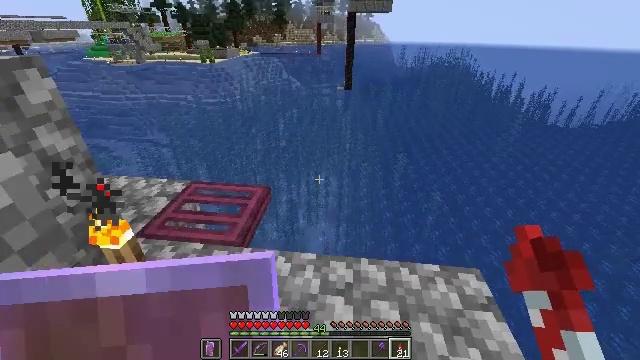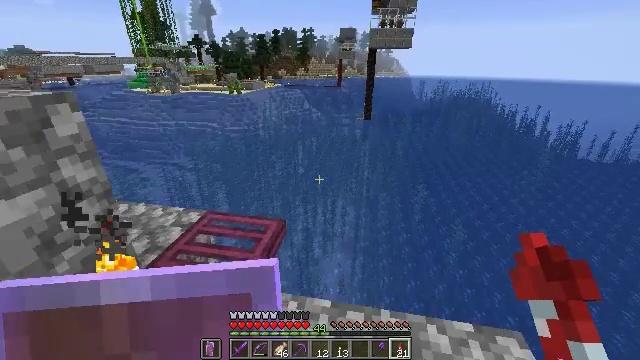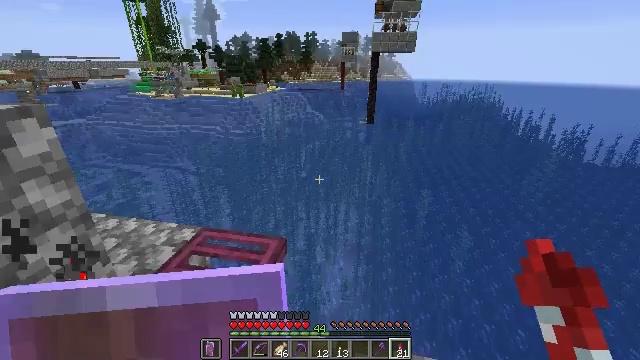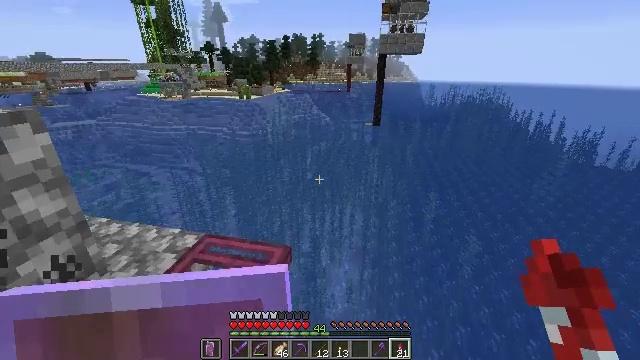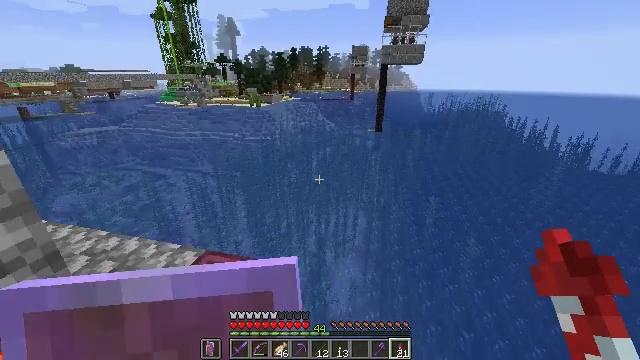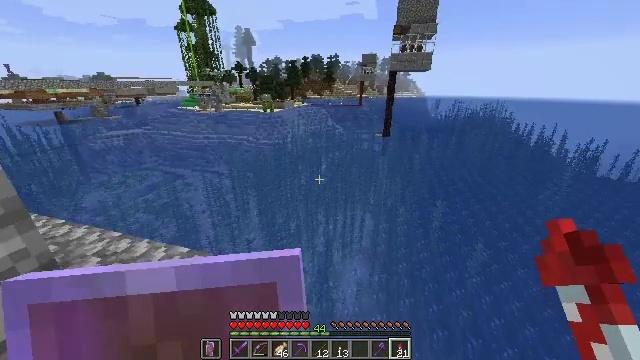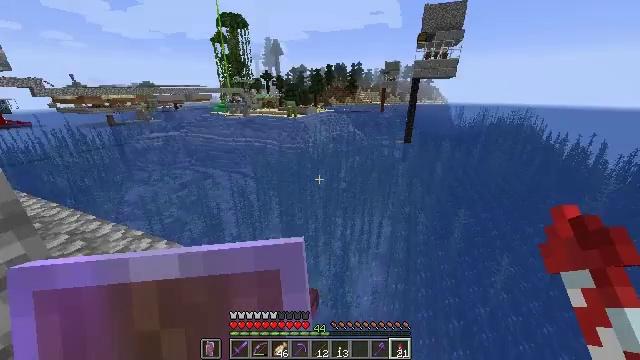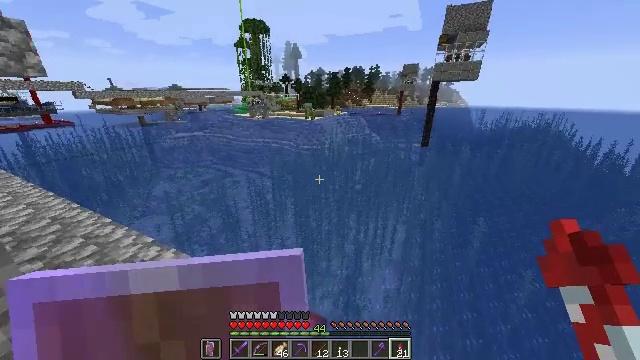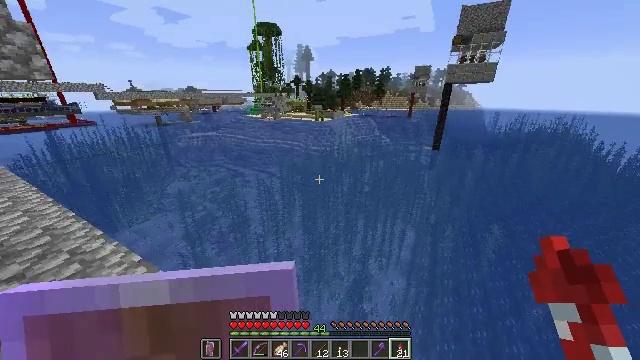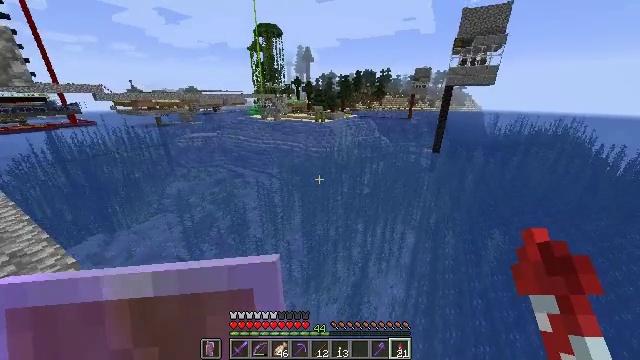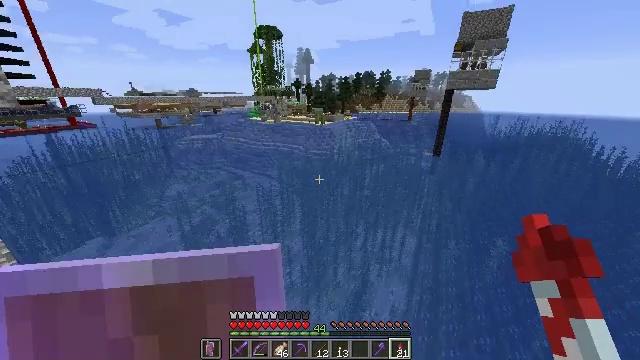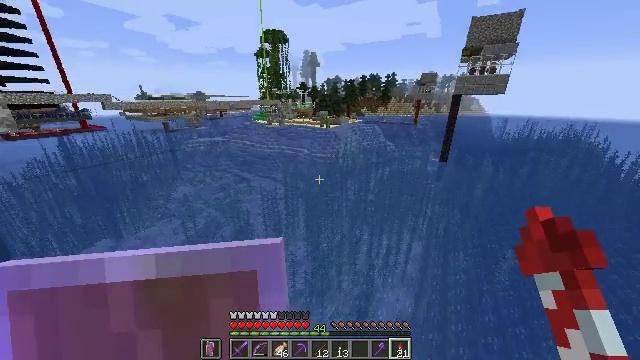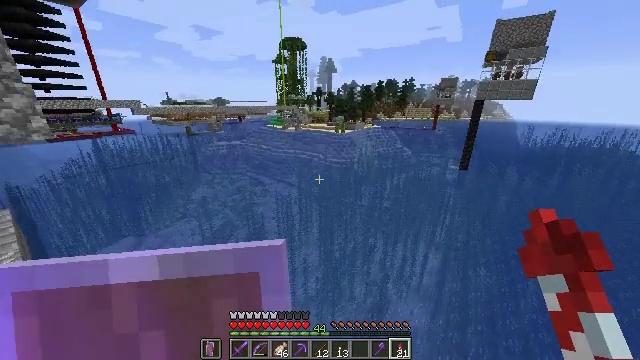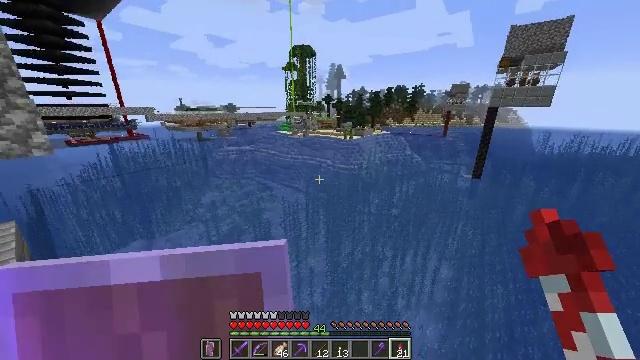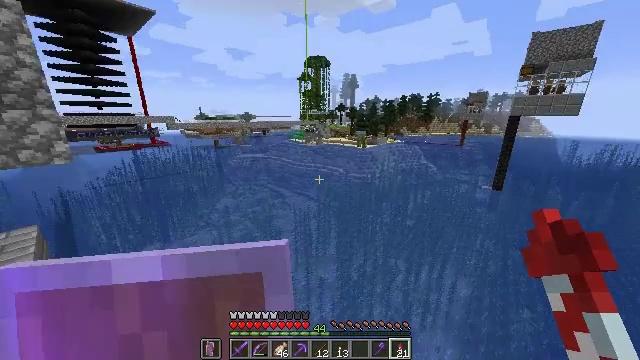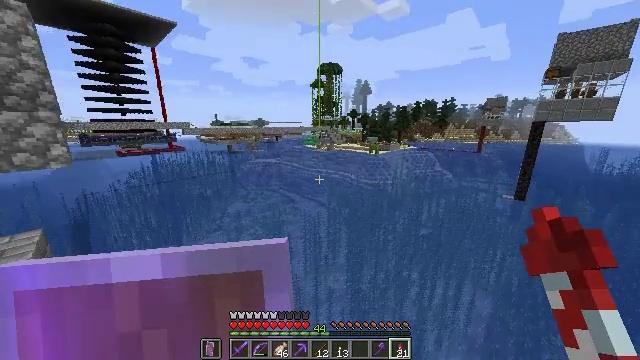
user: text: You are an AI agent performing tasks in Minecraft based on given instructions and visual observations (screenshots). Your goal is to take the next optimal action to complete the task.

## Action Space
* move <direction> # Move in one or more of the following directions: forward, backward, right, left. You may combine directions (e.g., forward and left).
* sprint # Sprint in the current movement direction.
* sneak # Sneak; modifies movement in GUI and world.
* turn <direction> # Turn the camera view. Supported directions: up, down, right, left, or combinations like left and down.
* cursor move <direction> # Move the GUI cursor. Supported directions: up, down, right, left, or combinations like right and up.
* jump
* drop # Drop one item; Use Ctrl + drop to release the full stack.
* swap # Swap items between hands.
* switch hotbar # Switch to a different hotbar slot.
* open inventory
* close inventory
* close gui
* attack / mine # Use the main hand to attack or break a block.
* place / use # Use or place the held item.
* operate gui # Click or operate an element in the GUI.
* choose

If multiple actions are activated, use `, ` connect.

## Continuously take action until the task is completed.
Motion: motion action
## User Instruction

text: Make white wool from string in the crafting grid.
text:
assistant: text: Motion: move forward, turn left and up
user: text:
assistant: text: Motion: move forward
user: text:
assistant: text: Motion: move forward, sprint, turn left
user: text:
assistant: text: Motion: move forward, sprint, turn left
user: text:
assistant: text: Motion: move forward, sprint, turn left
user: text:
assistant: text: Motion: move forward, sprint, turn left
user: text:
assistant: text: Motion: move forward, sprint, turn left
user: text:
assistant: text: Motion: move forward, sprint, turn left
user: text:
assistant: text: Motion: move forward, sprint, jump
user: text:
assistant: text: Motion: move forward, sprint, jump
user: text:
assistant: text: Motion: move forward, sprint, turn left, jump
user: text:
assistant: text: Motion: move forward, sprint, turn left and up, jump
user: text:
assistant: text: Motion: move forward, sprint, turn left and up, jump
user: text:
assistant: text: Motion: move forward, sprint, turn left and up
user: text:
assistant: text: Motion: move forward, sprint, turn left and up
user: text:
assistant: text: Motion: move forward, sprint, turn left
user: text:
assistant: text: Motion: move forward, sprint, turn left and up
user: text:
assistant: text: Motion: move forward, sprint, turn left and up, jump
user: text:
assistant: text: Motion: move forward, sprint, turn left and up, jump
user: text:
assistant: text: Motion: move forward, sprint, turn left, jump
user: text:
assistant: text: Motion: move forward, sprint, jump
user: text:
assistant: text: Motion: move forward, sprint, use / place, jump
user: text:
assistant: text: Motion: move forward, sprint, turn left, use / place, jump
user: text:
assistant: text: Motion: move forward, sprint, turn left and up, use / place, jump
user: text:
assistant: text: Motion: move forward, sprint, turn left and up, jump
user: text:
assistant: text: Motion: move forward, sprint, turn left
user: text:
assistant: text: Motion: move forward, sprint
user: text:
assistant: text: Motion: move forward, sprint
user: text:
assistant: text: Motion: move forward, sprint
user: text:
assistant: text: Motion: move forward, sprint